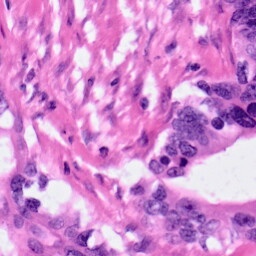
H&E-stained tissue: Pancreatic